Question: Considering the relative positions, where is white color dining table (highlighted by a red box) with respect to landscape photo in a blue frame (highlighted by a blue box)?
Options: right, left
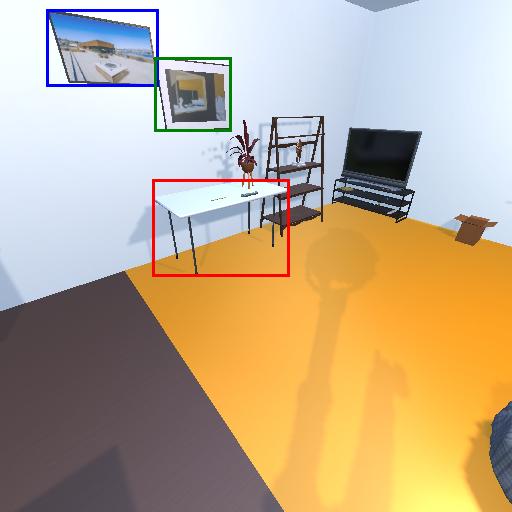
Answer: right